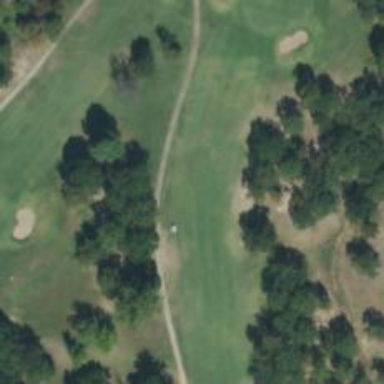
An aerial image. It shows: View of golf hole.